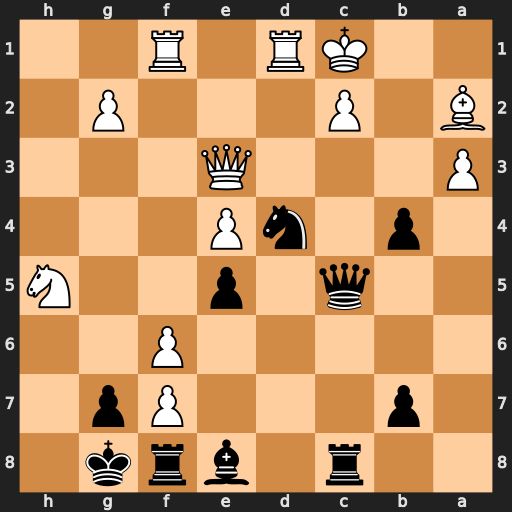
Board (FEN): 2r1brk1/1p3Pp1/5P2/2q1p2N/1p1nP3/P3Q3/B1P3P1/2KR1R2
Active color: b
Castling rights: -
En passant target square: -
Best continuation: Bxf7 Bxf7+ Rxf7